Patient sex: F
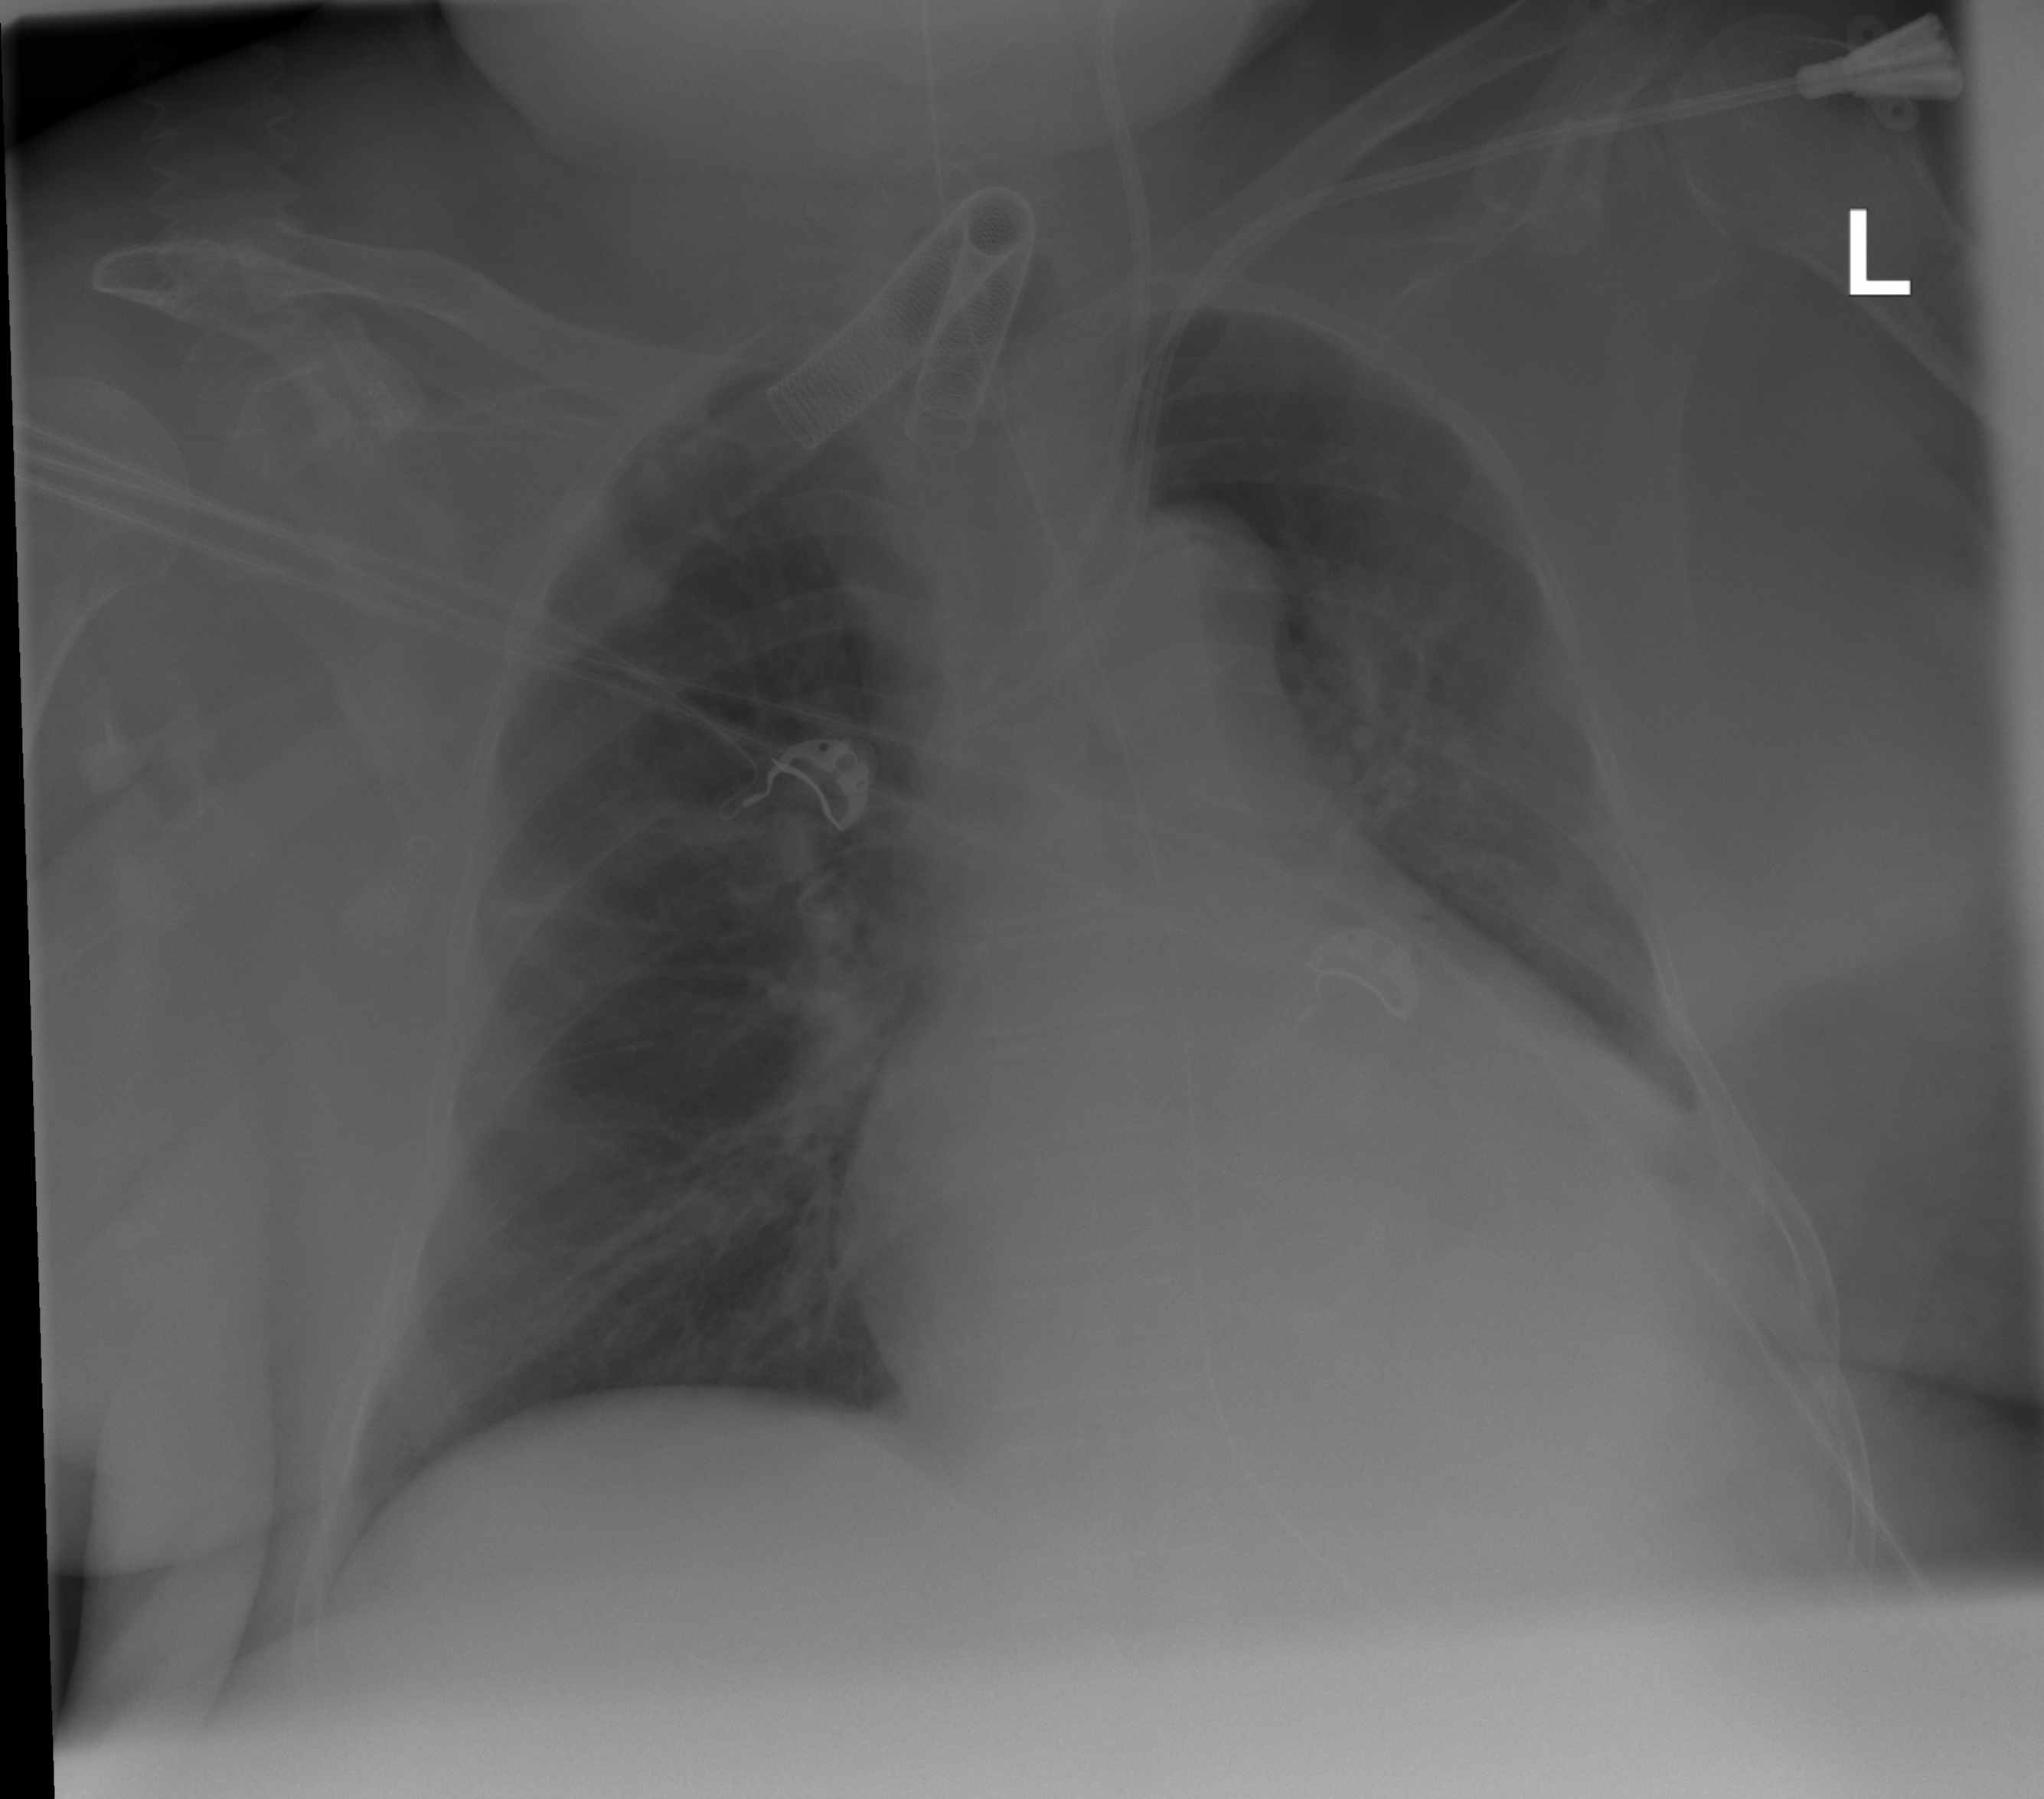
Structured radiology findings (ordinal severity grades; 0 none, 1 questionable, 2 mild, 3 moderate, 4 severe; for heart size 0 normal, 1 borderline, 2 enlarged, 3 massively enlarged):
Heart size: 2
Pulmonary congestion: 0
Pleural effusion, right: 0
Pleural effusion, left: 2
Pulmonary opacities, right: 0
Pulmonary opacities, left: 0
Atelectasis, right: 0
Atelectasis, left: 0